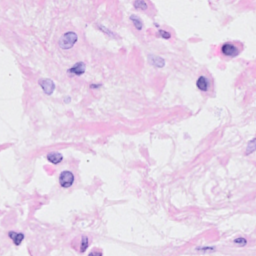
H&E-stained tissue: Breast